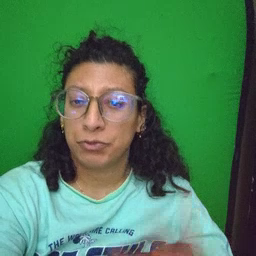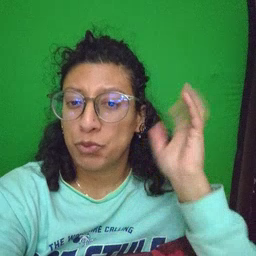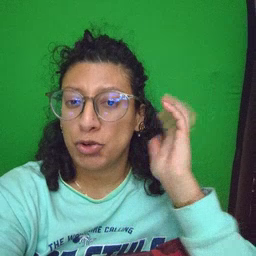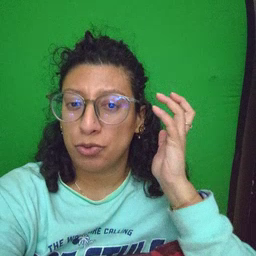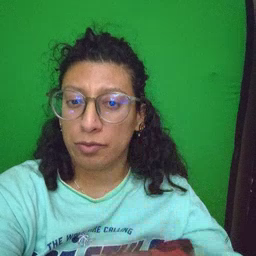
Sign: radio